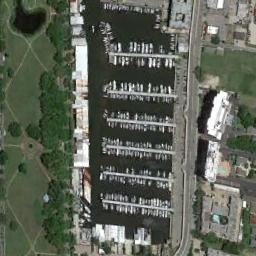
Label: harbor